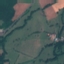
Land use / land cover class: Pasture